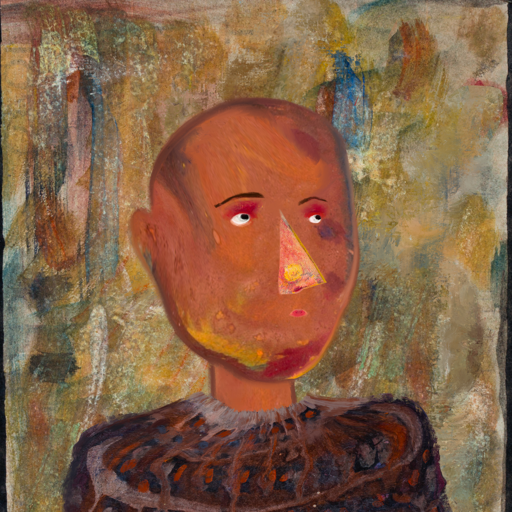
Background: Pipe, Head And Neck Side: Mother_And_Son_Son, Face Side: Irani, Bust: Hypocrite, Hair Side: Blank, Head Accessory: Blank, Second Necklace: Blank, Necklace: Blank, Baby: Blank